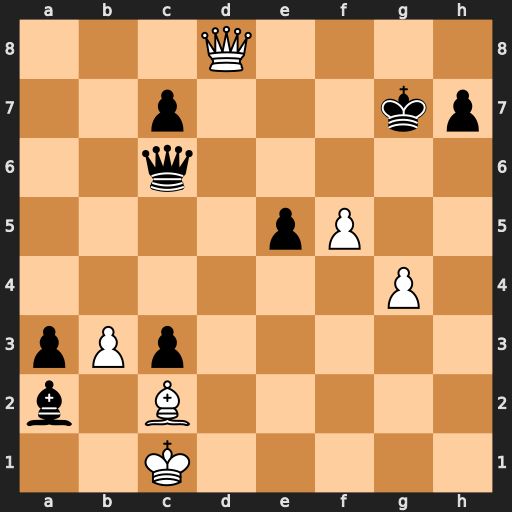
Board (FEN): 3Q4/2p3kp/2q5/4pP2/6P1/pPp5/b1B5/2K5
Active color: w
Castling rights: -
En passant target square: -
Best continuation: Qe7+ Kg8 g5 Qd6 Qe8+